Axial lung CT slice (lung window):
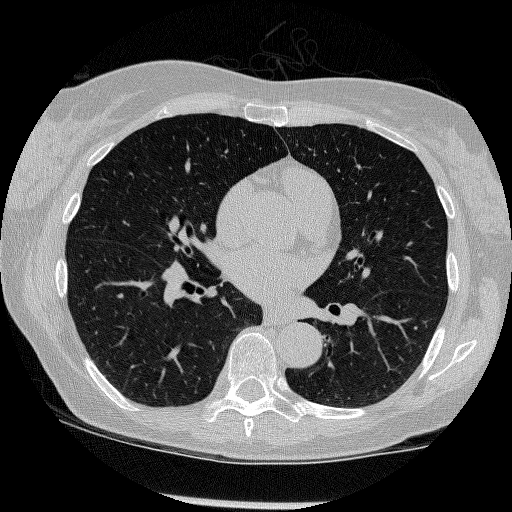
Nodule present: no